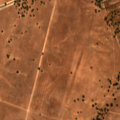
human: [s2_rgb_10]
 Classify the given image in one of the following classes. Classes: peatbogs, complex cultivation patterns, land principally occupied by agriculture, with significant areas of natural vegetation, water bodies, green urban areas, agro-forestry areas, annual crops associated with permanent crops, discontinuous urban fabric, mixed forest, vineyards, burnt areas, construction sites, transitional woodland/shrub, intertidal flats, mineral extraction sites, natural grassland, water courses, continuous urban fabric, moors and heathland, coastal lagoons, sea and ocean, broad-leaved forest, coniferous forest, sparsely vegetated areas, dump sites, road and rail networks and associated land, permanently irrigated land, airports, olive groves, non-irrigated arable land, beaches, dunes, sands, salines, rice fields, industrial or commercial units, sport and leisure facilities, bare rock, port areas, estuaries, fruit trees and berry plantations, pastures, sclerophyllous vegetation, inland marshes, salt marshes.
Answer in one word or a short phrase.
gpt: non-irrigated arable land, agro-forestry areas, transitional woodland/shrub